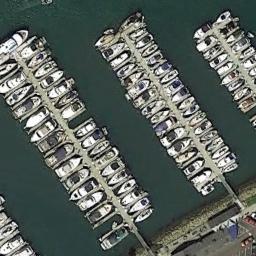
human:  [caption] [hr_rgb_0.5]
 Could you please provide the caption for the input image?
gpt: Many ships are in the harbor .

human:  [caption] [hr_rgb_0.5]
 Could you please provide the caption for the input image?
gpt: The left side of the harbor was full of boats .

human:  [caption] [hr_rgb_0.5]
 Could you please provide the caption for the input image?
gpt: The harbor has lots of neatly docked boats and the color of the waters is green .

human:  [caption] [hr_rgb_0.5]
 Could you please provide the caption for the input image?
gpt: Many yachts are neatly arranged on the sea side of the harbor .

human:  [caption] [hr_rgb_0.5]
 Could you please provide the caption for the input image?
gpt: There are many ships docked neatly at the harbor .